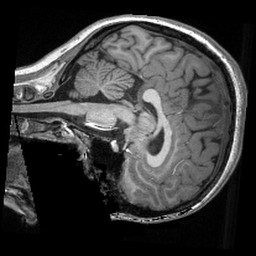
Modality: T1w
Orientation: sagittal
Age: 18
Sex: female